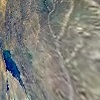
Label: land